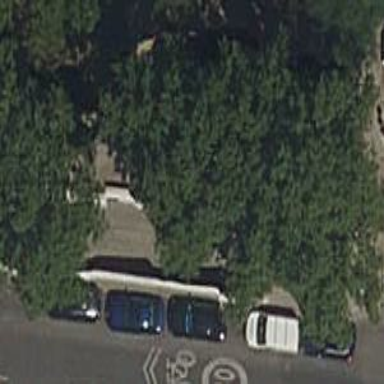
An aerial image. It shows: Parking entrance.